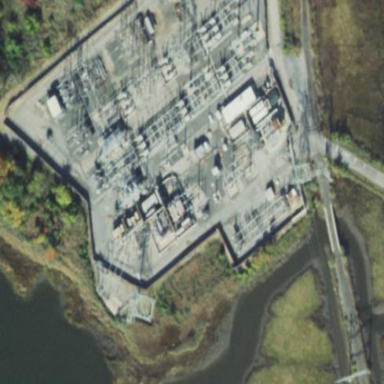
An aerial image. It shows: Outdoor distribution substation.